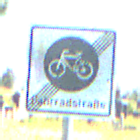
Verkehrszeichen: EndeFahrradstrasse
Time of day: Midday
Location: Outdoor (Special)
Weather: PartlyCloudy
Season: NotSpecified
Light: Natural